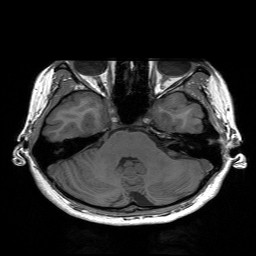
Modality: T1w
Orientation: coronal
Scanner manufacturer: siemens
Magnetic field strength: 3 T